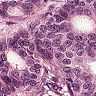
Metastatic tissue present: yes